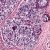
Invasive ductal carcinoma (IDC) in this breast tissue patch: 1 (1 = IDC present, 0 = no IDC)